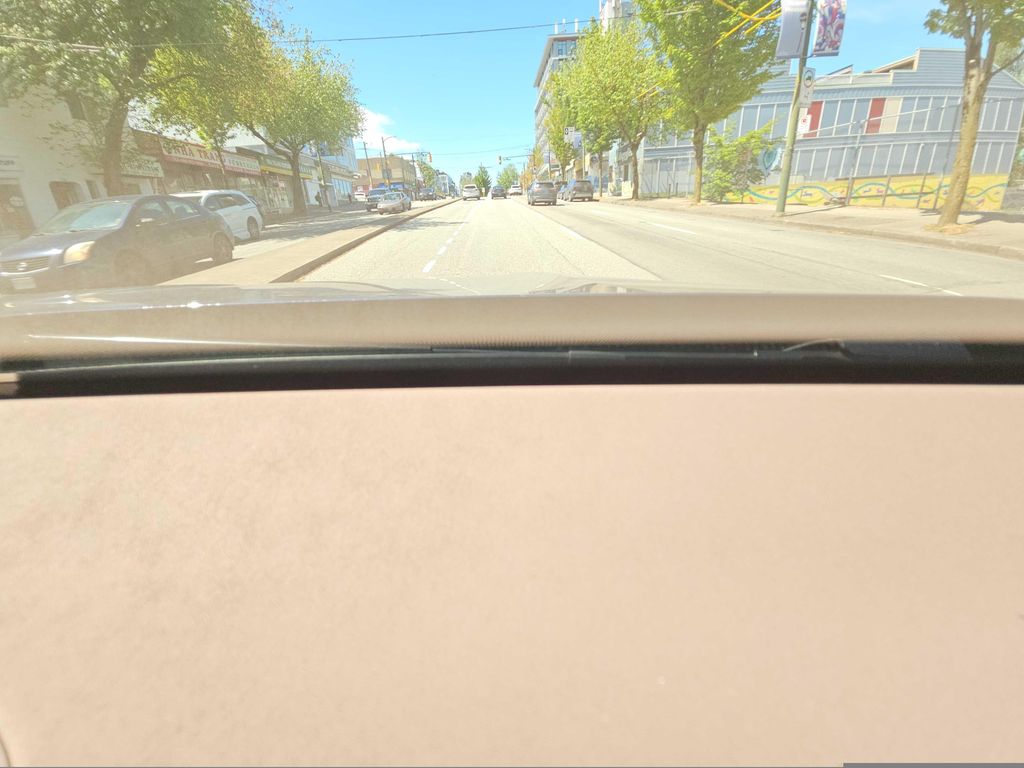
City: vancouver